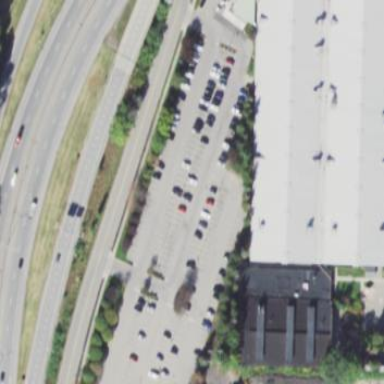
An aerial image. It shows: Building that houses fitness center.